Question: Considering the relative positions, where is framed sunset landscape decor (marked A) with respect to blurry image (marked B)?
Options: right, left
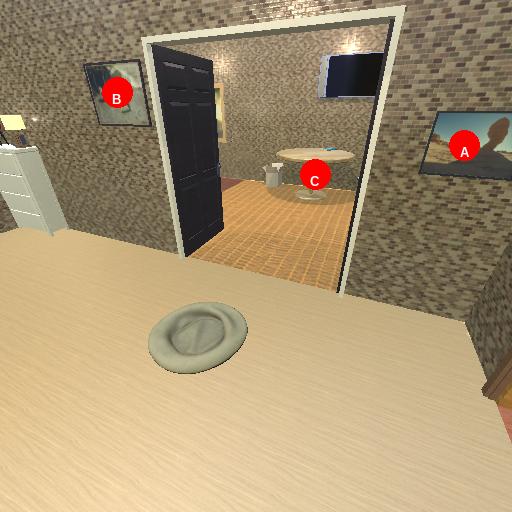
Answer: right